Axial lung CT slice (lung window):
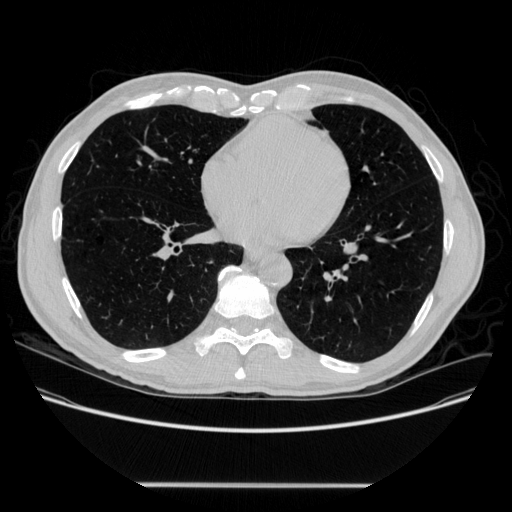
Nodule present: no